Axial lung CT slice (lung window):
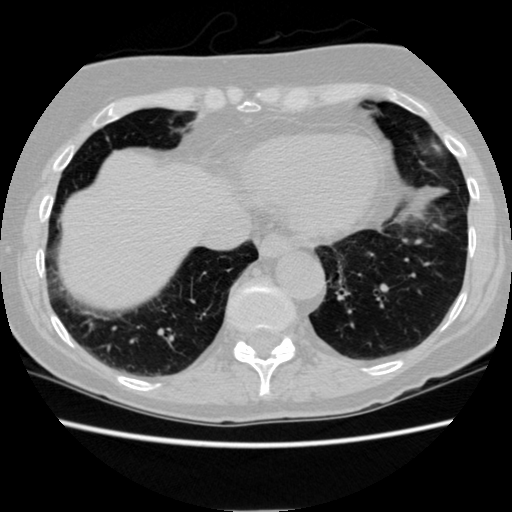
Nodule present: no